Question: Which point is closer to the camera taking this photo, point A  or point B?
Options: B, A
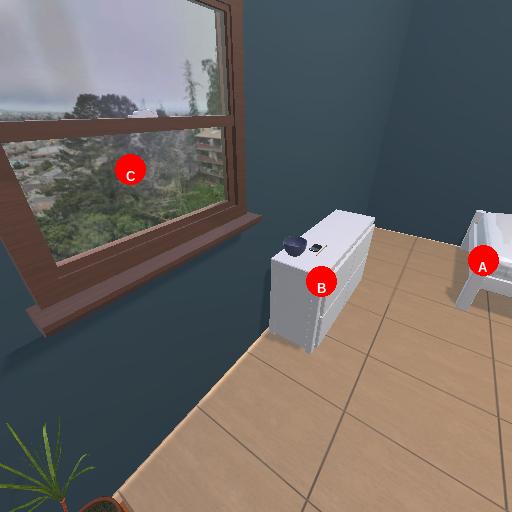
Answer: B